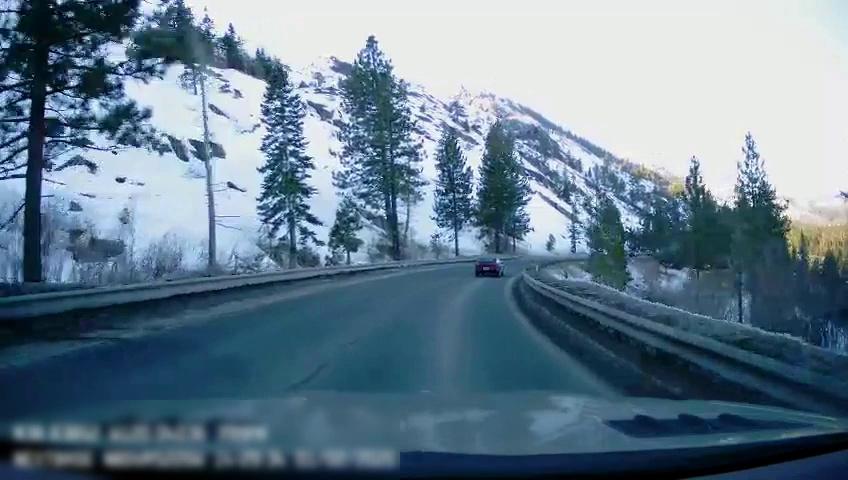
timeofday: Day
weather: Sunny
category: Drivable Space
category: Vehicles | Car
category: Lanes | Opposite Lane
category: Lanes | Current Lane
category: Lanes | Opposite Lane
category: Lanes | Current Lane